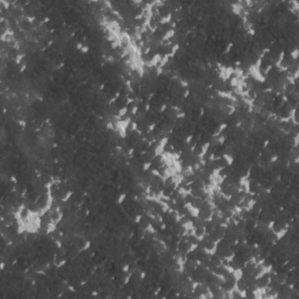
Label: frost